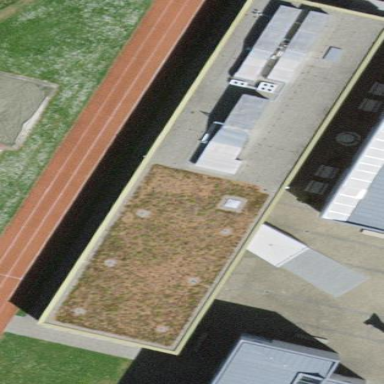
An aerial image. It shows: School building.